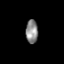
Tissue: skin
Cell type: Epithelial cells
Senescence score: 0.6894
Nuclear area (px): 283
Mean DAPI intensity: 137.442